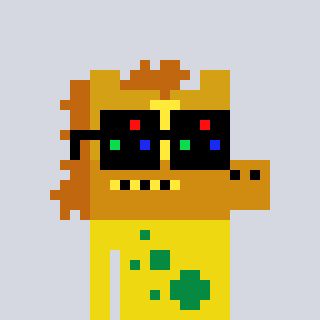
a pixel art character with square black sunglasses, a yellow horse-shaped head and a yellow-colored body on a cool background